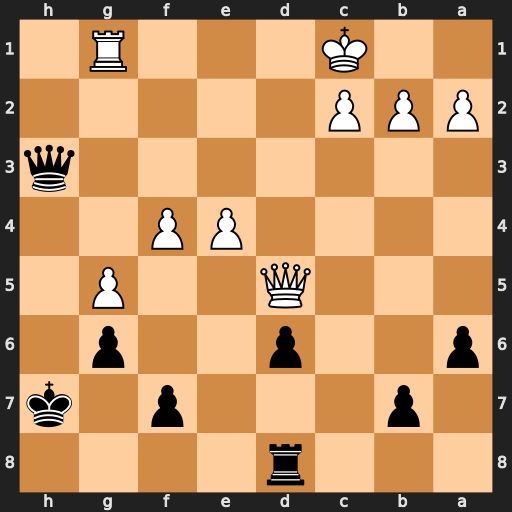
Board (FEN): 3r4/1p3p1k/p2p2p1/3Q2P1/4PP2/7q/PPP5/2K3R1
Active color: b
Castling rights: -
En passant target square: -
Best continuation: Qe3+ Qd2 Qxg1+